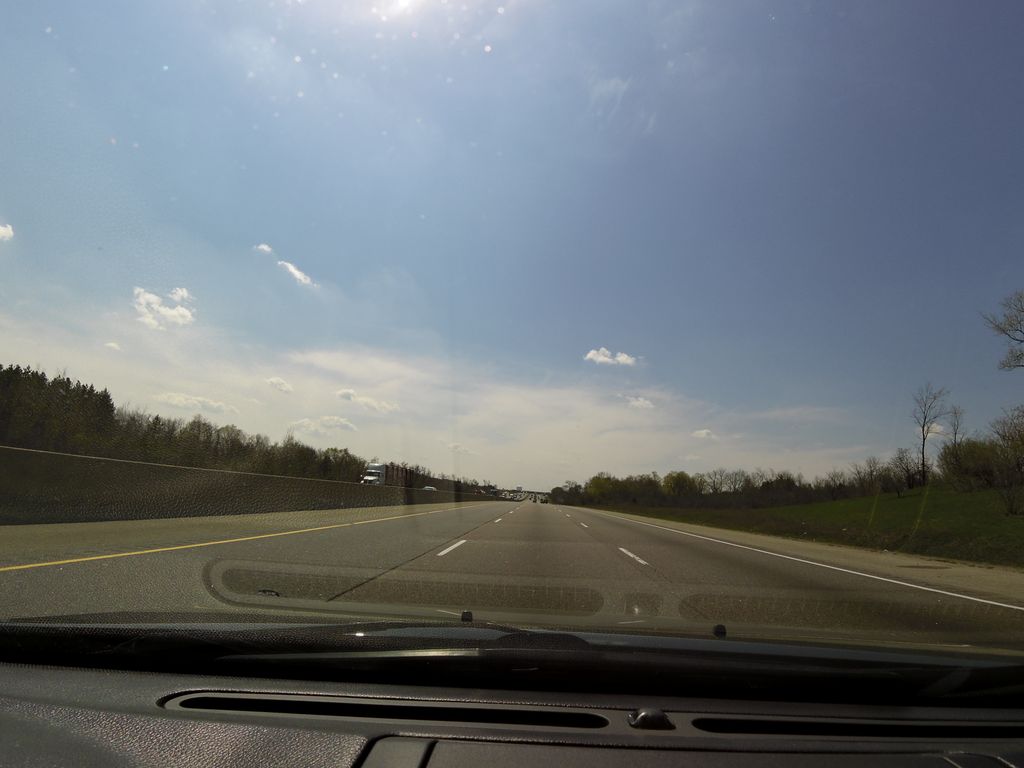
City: kitchener-waterloo